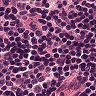
Metastatic tissue present: no